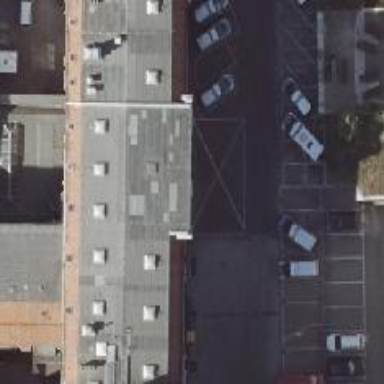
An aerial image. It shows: Commercial building.